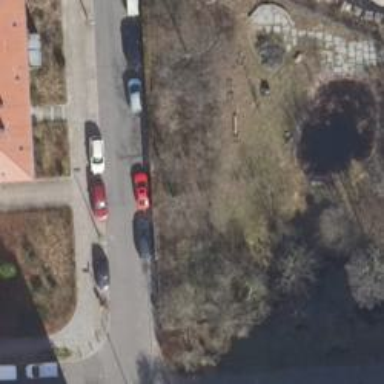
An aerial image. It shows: Residential road with asphalt surface. Parking on the left side is parallel and partially on the curb.